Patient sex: M
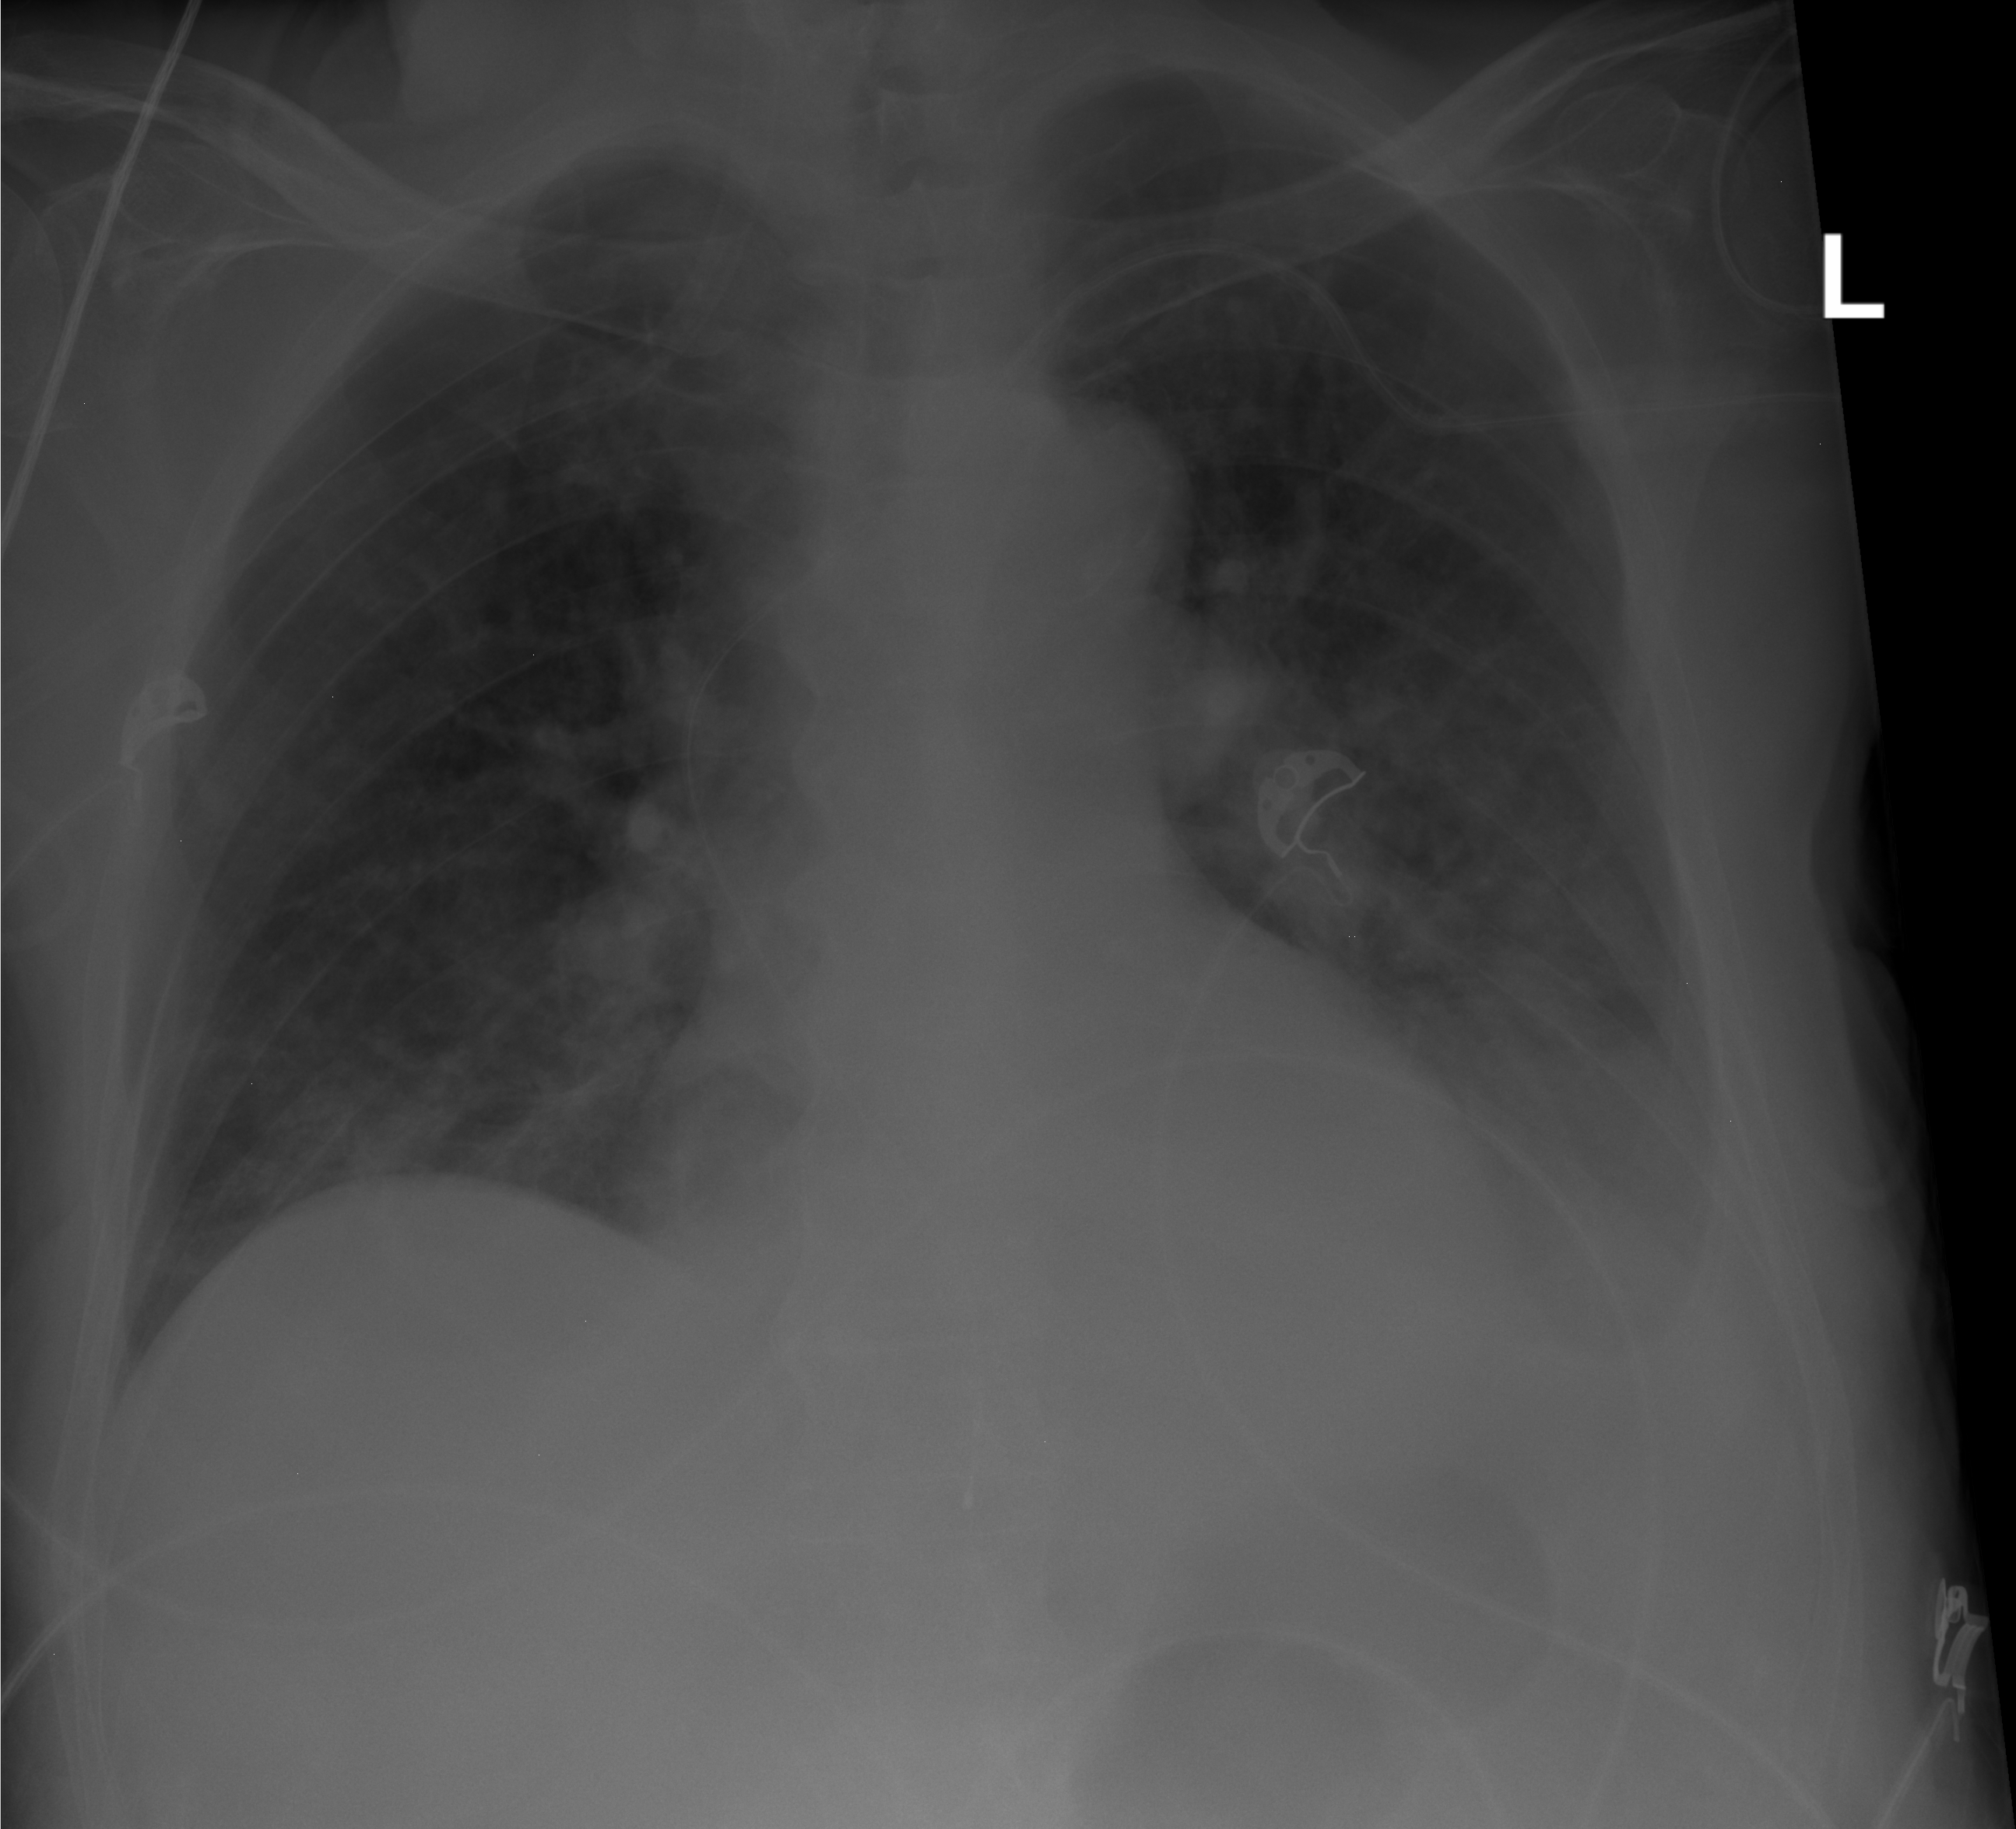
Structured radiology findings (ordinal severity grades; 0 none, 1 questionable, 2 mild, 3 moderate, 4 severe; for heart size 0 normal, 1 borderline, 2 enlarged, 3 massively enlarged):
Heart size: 0
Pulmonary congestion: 2
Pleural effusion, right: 0
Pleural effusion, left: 2
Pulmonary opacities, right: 0
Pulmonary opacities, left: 0
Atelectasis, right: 0
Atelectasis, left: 0